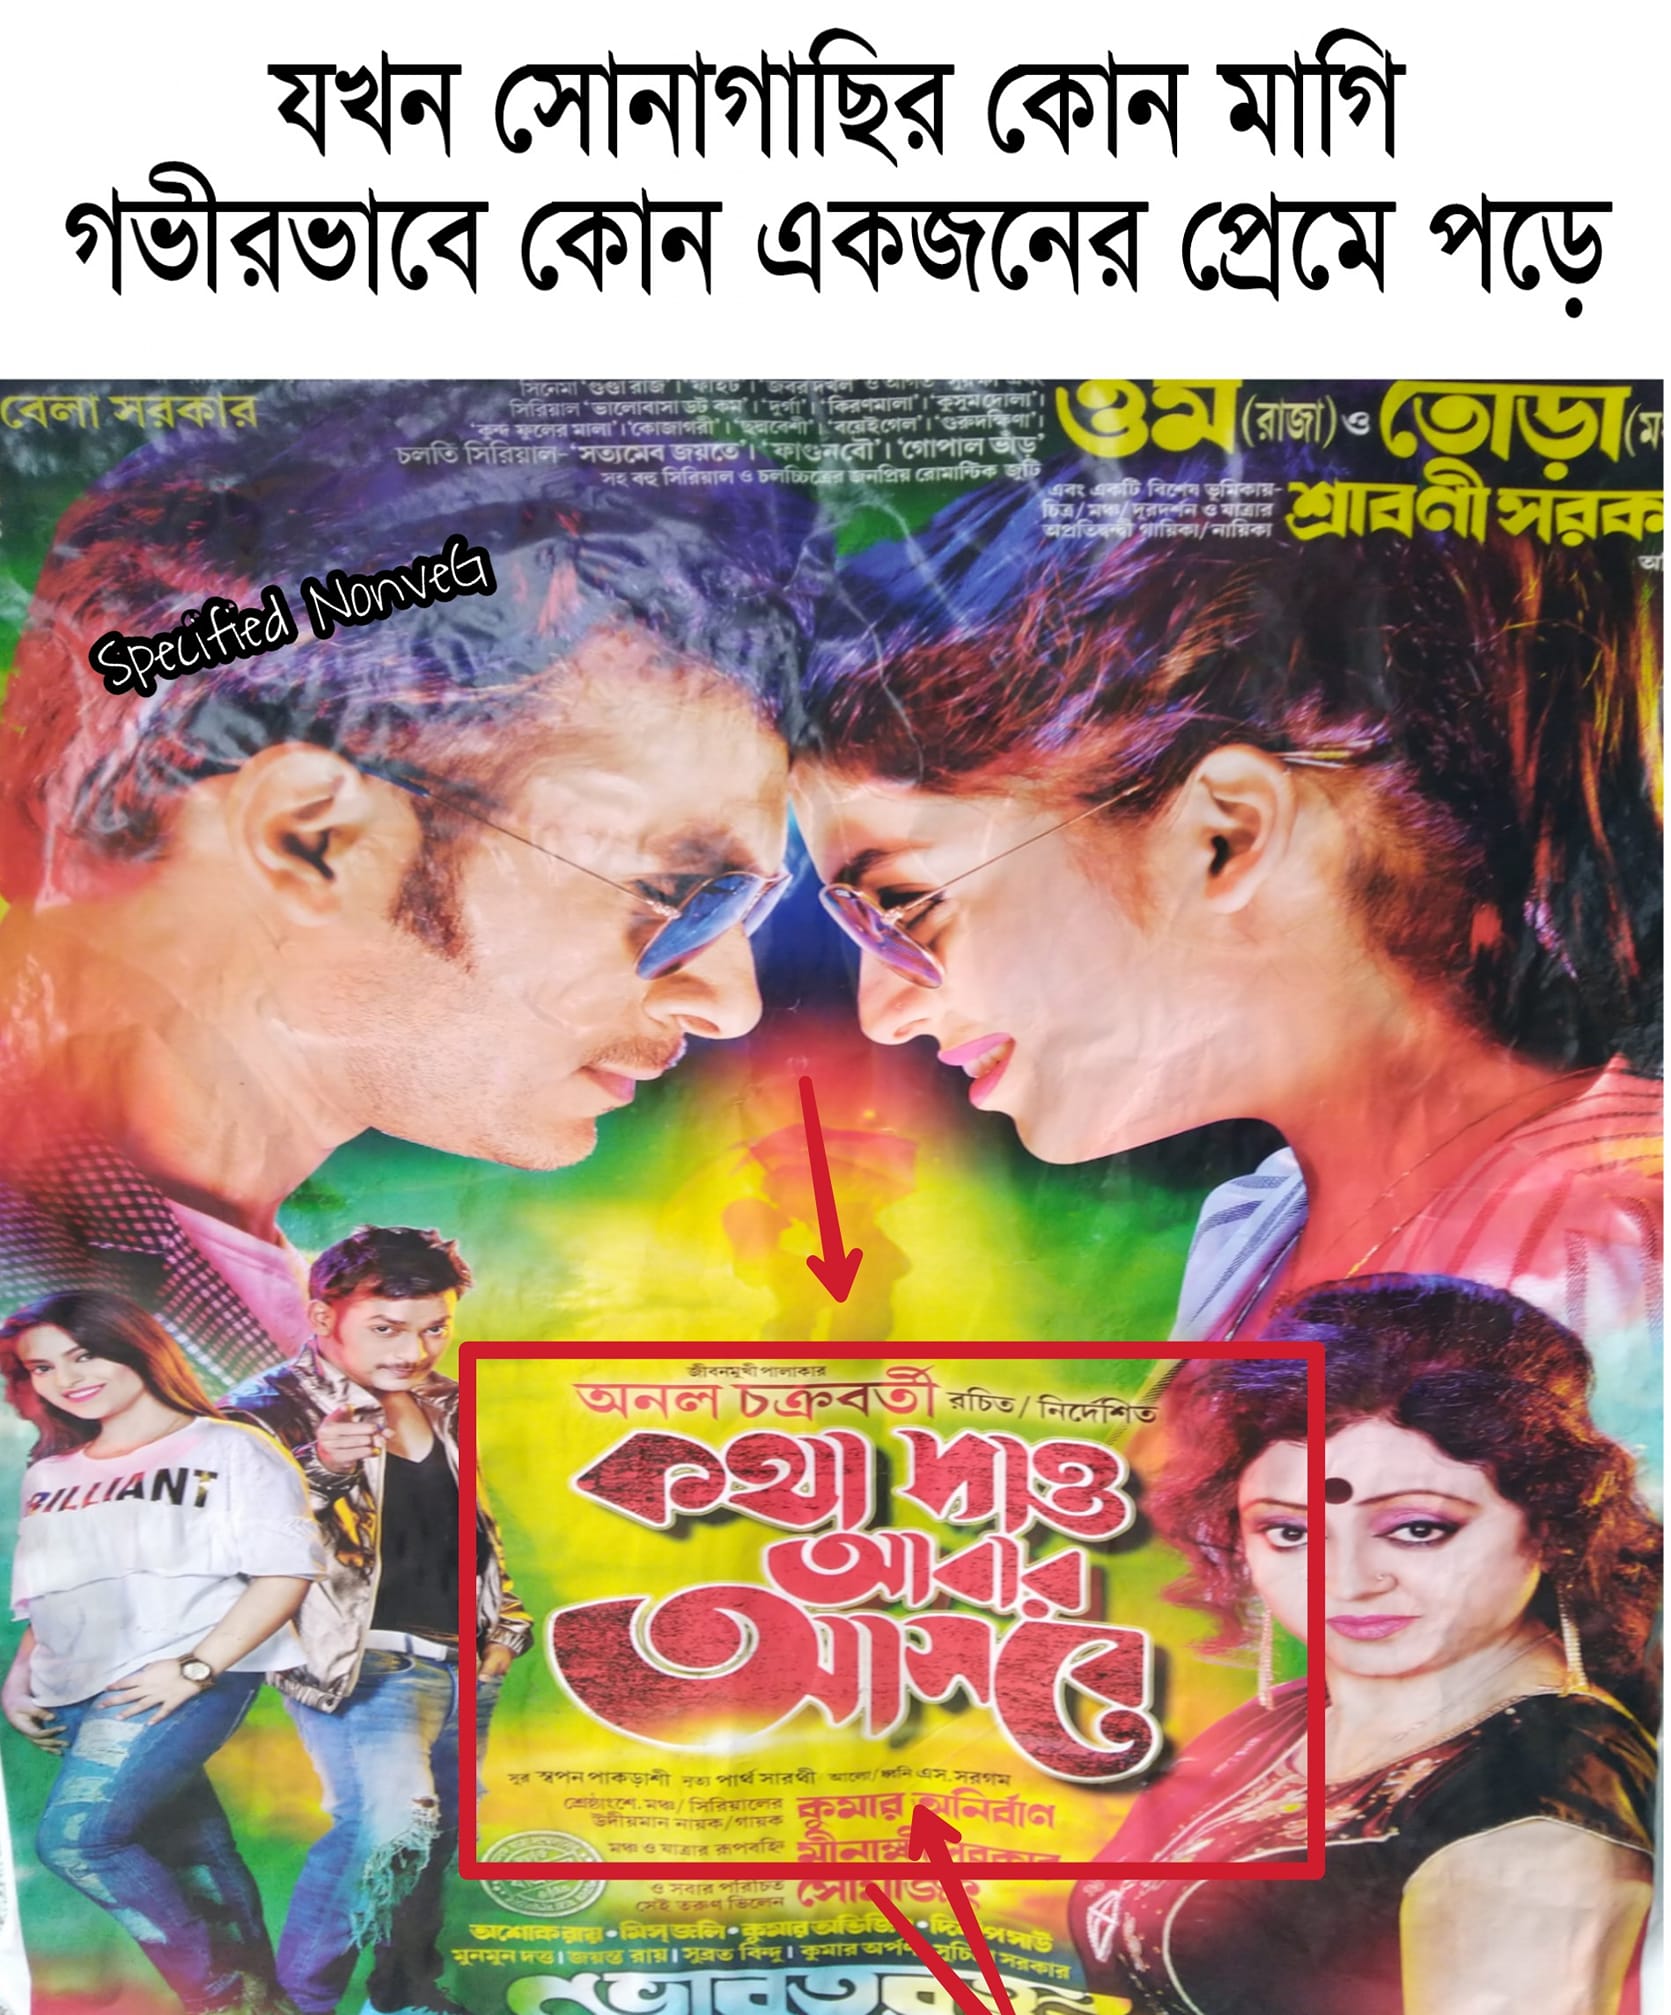
Caption: যখন  সোনাগাছির কোন মাগি গভীরভাবে কোন একজনের প্রেমে পড়ে    কথা দাও আবার আসবে
Label: hate